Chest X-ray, PA view. Patient: 53 years old, sex F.
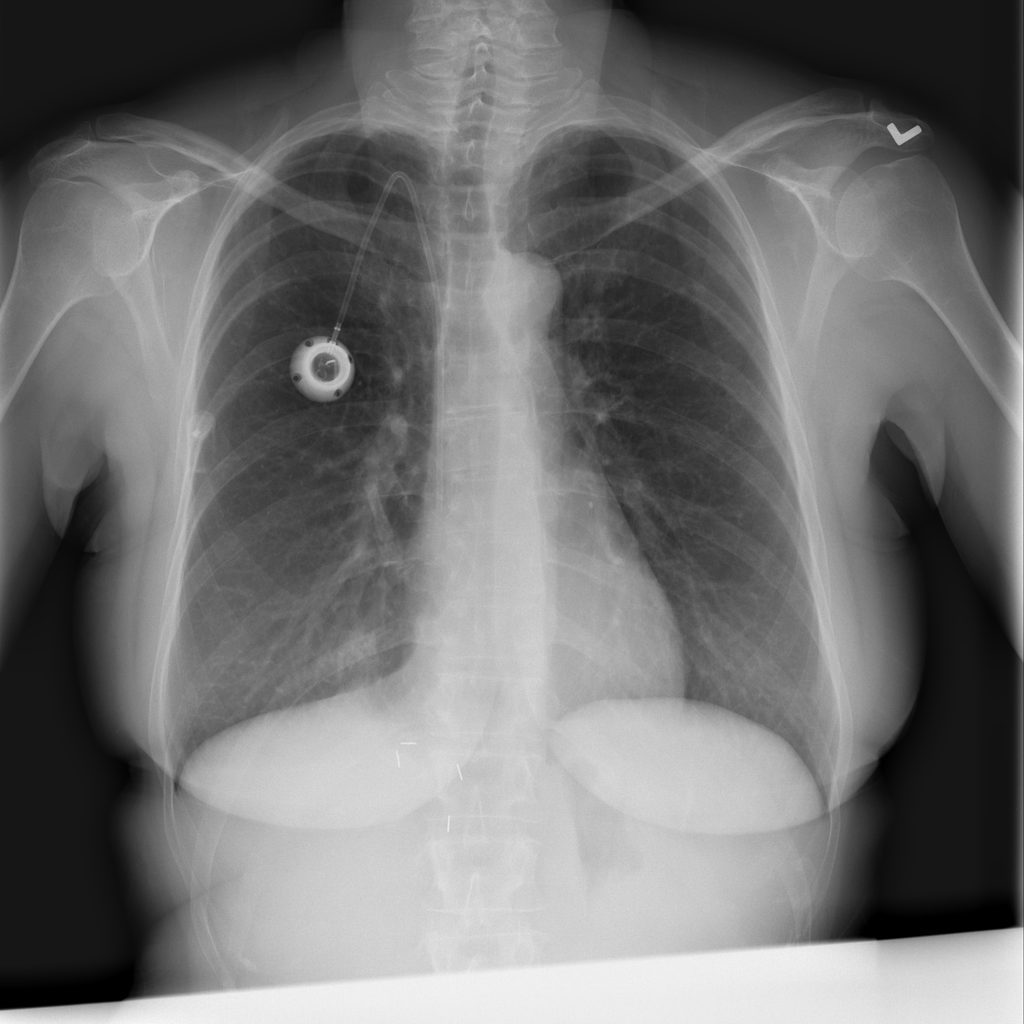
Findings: No Finding